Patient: sex M, age 37
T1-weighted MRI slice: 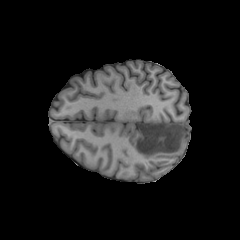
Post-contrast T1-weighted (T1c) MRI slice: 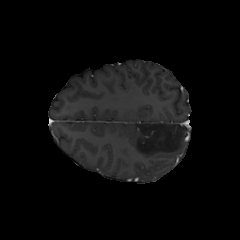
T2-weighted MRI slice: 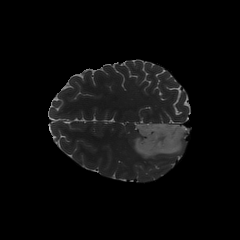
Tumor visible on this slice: yes
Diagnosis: Astrocytoma, IDH-mutant
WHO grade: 2